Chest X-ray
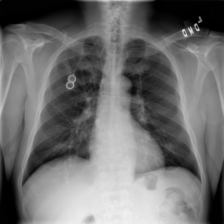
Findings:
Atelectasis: negative
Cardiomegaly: negative
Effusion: negative
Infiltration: negative
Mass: negative
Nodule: negative
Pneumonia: negative
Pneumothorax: negative
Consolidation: negative
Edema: negative
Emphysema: negative
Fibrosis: negative
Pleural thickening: negative
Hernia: negative